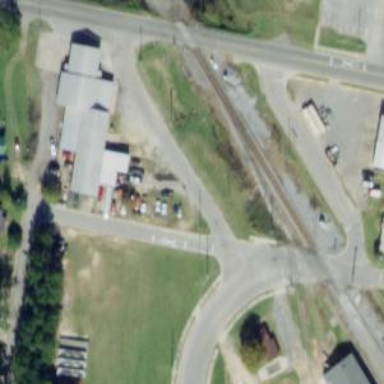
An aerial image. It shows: Railway spur junction.